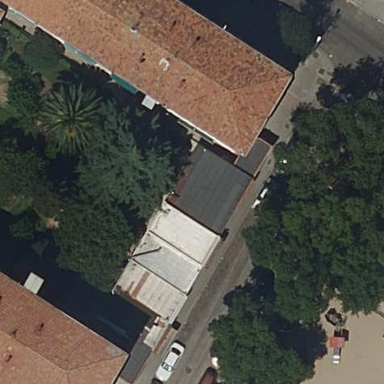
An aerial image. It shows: Building that houses bar.